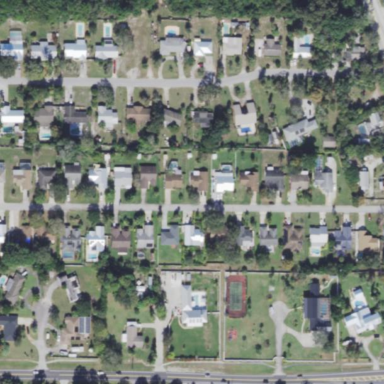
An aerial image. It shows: Residential area composed of single-family homes.